You are looking at the wavelet scalogram of a bearing's acceleration signal. What is the most likely bearing condition (normal, inner_race, outer_race, ball)?
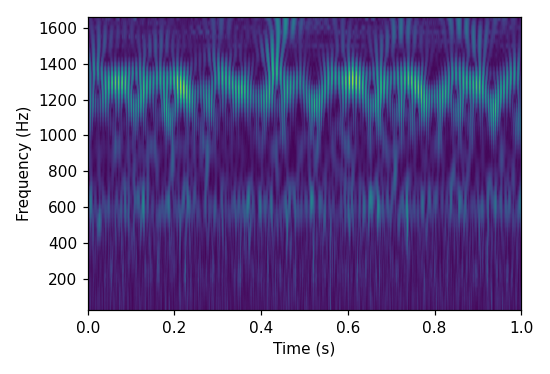
Answer: outer_race